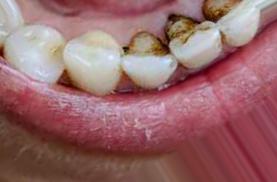
Condition: Tooth Discoloration